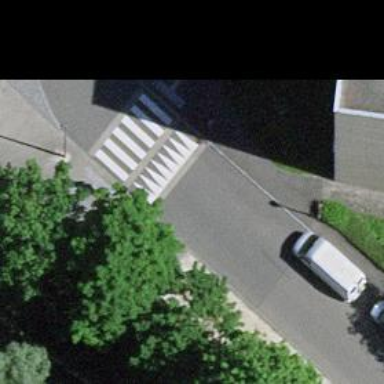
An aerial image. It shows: Zebra crossing on the road.